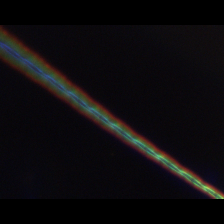
Taxon: Psuedo-nitzschia
Group: Diatoms